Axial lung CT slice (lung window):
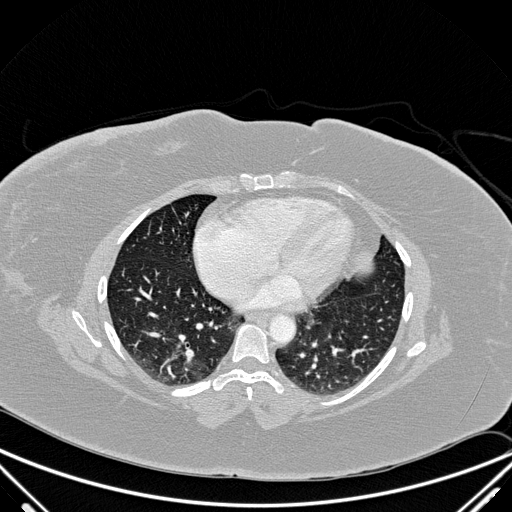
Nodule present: no